The image is the raw time-domain waveform of a rolling-element bearing's vibration signal. What is the most likely bearing condition (normal, inner_race, outer_race, ball)?
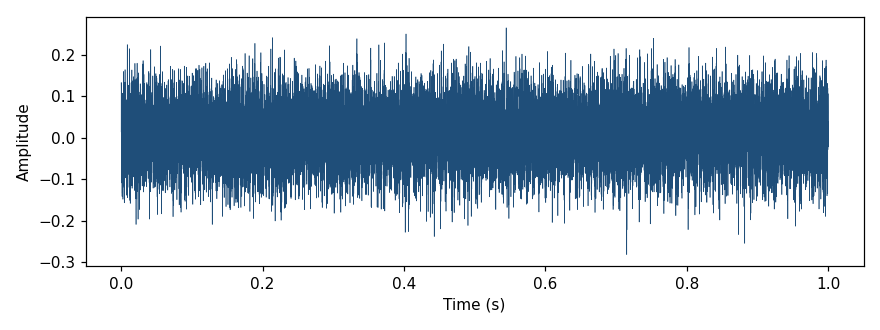
Answer: normal